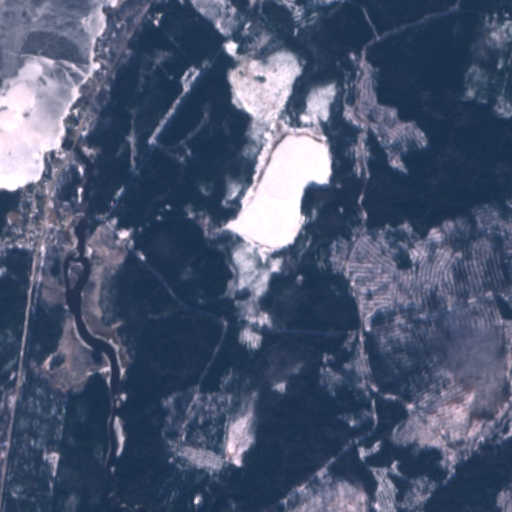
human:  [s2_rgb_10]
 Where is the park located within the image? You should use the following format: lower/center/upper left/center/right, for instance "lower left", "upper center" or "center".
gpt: The park is located in the center left of the image.
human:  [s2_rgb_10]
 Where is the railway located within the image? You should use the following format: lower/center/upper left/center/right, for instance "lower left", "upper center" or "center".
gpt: The railway is located in the left of the image.
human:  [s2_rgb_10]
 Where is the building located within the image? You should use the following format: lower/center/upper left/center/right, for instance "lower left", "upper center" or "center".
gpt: The building is located in the upper left of the image.
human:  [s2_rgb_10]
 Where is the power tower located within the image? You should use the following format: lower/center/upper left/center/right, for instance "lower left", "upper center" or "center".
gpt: There is no power tower in the image.